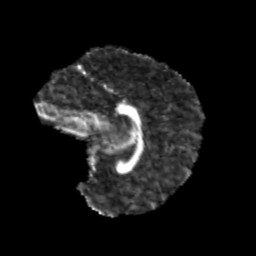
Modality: FA
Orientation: sagittal
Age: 9
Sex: male
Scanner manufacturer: siemens
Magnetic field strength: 3 T
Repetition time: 3.8 s
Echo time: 0.07 s